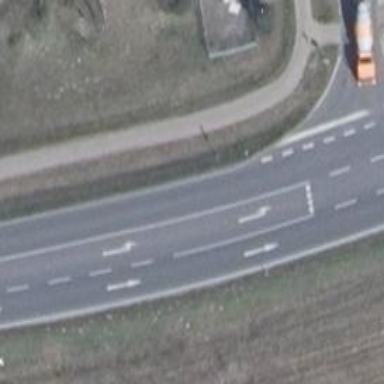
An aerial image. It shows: Primary road with asphalt surface.